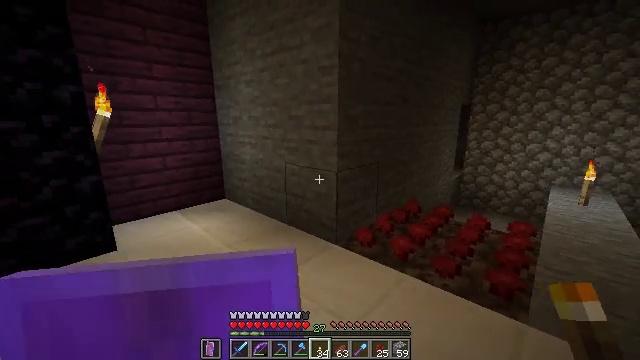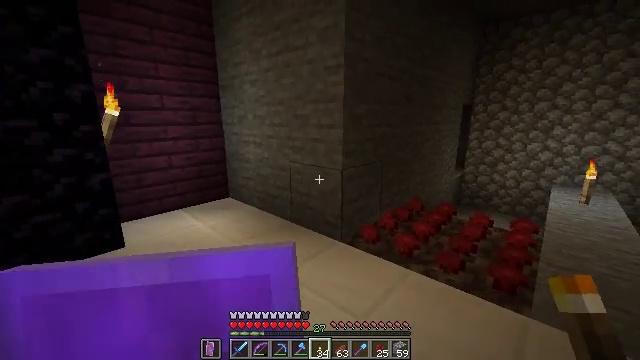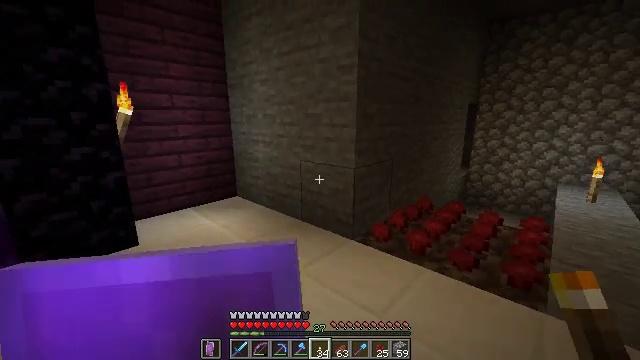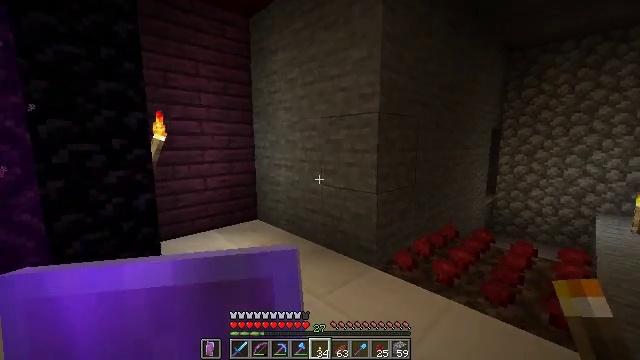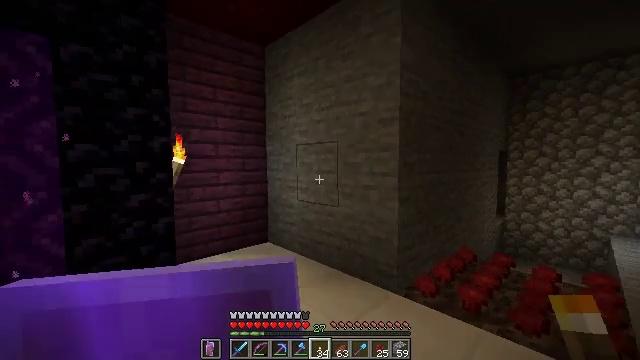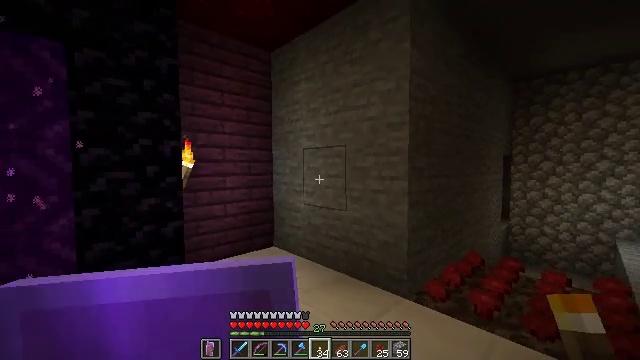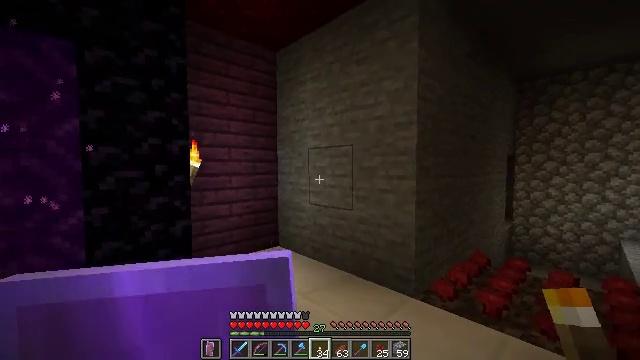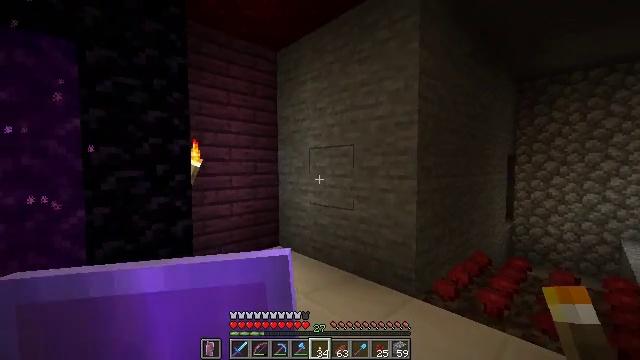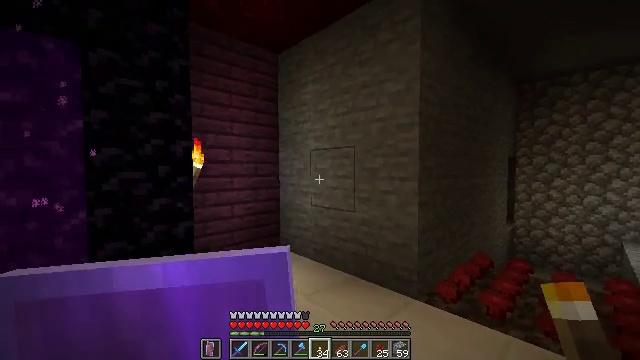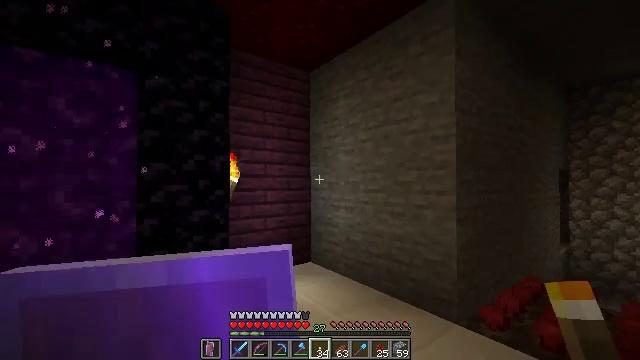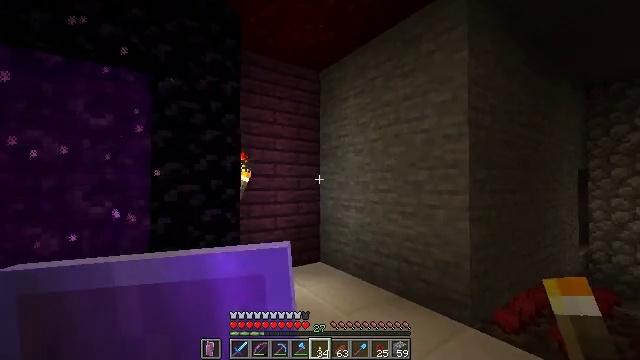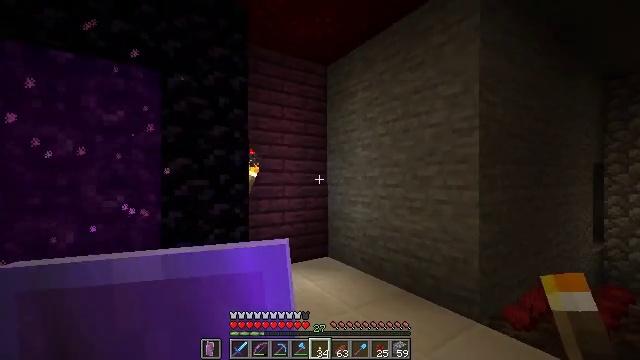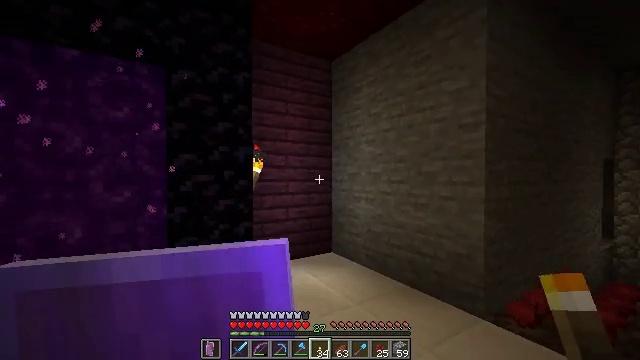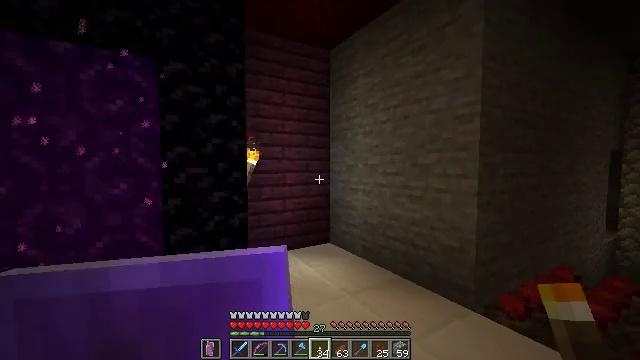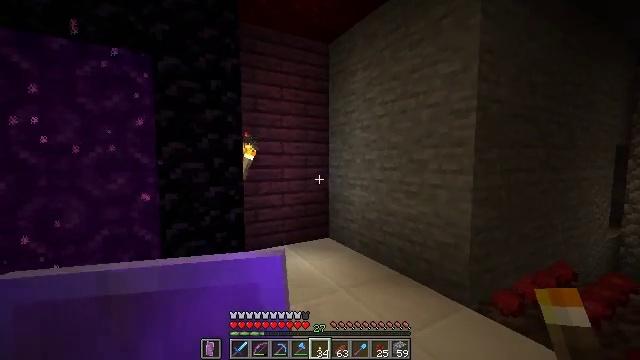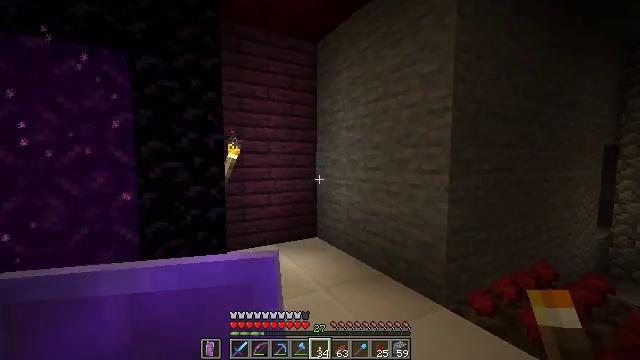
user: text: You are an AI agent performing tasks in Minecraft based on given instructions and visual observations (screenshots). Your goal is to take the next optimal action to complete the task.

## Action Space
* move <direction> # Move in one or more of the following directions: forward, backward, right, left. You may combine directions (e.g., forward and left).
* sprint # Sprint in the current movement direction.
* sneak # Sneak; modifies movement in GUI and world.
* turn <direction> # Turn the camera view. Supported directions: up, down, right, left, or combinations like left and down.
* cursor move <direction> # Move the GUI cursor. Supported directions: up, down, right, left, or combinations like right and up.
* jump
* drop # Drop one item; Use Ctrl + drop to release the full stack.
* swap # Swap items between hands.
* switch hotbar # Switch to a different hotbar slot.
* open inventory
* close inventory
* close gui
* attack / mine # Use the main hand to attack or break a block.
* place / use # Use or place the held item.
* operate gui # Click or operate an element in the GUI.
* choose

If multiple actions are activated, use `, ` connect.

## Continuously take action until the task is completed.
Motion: motion action
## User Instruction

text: Convert blackstone into polished blackstone using the crafting table.
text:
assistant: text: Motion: move left
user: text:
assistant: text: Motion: move left
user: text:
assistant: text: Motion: move left, turn left and up
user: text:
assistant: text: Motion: move left, turn up
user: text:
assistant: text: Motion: no_op
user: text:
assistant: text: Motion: no_op
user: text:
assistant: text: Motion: no_op
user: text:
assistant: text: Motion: no_op
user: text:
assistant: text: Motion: turn left and up
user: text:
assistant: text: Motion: turn left
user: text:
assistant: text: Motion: turn left and down
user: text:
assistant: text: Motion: move right, turn left
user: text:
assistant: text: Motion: move right, turn left and down
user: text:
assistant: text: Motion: move right, turn left and down
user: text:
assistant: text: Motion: move right
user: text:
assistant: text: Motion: move right
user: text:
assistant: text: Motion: move right
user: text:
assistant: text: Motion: move right
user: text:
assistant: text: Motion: move right
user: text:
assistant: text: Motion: move right
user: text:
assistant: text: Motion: move right
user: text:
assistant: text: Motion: move right, turn left and down
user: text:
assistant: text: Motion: no_op
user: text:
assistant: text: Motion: turn down
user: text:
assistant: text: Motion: no_op
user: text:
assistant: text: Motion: no_op
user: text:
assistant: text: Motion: no_op
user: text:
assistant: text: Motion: no_op
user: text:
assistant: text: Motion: move left
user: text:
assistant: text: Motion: move left